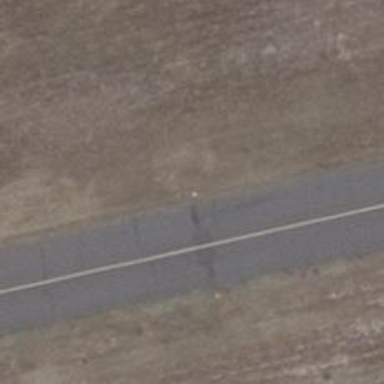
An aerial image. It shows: Taxiway edge marked with aviation lights.